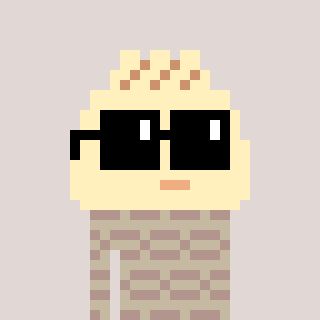
a pixel art character with square black sunglasses, a porkbao-shaped head and a bege-colored body on a warm background